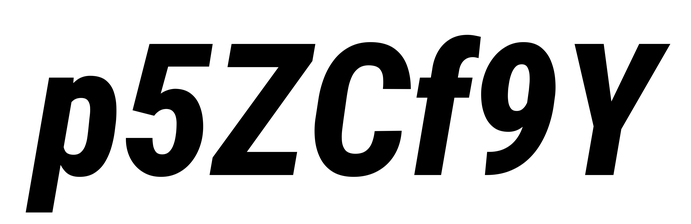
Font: Roboto-Italic_Condensed_ExtraBold_Italic